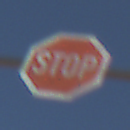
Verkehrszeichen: Stop
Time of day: MorningAfternoon
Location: Outdoor (Nature)
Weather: Clear
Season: NotSpecified
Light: Natural